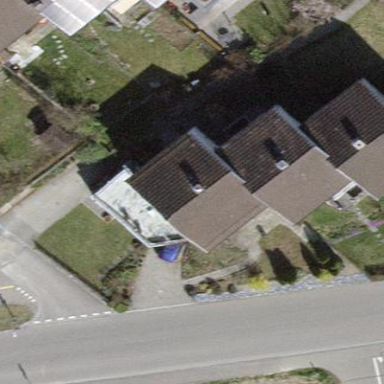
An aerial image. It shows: Building with tiled roof.